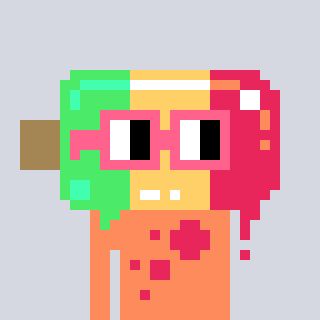
a pixel art character with square pink glasses, a icepop-shaped head and a peachy-colored body on a cool background